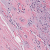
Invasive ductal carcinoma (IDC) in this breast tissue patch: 0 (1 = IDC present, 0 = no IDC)